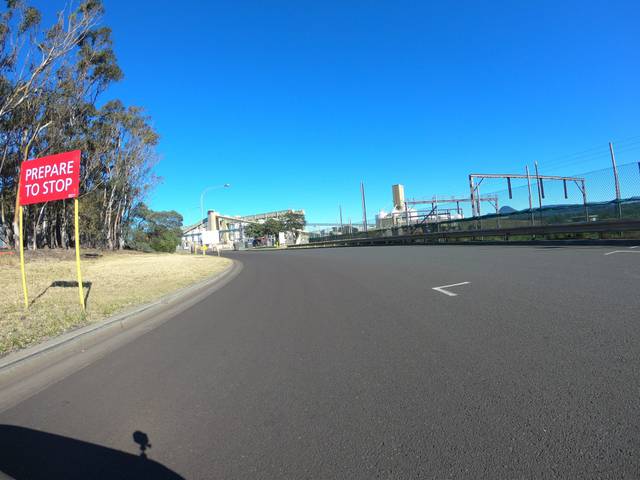
Region: Australia
Coordinates: -34.448, 150.897